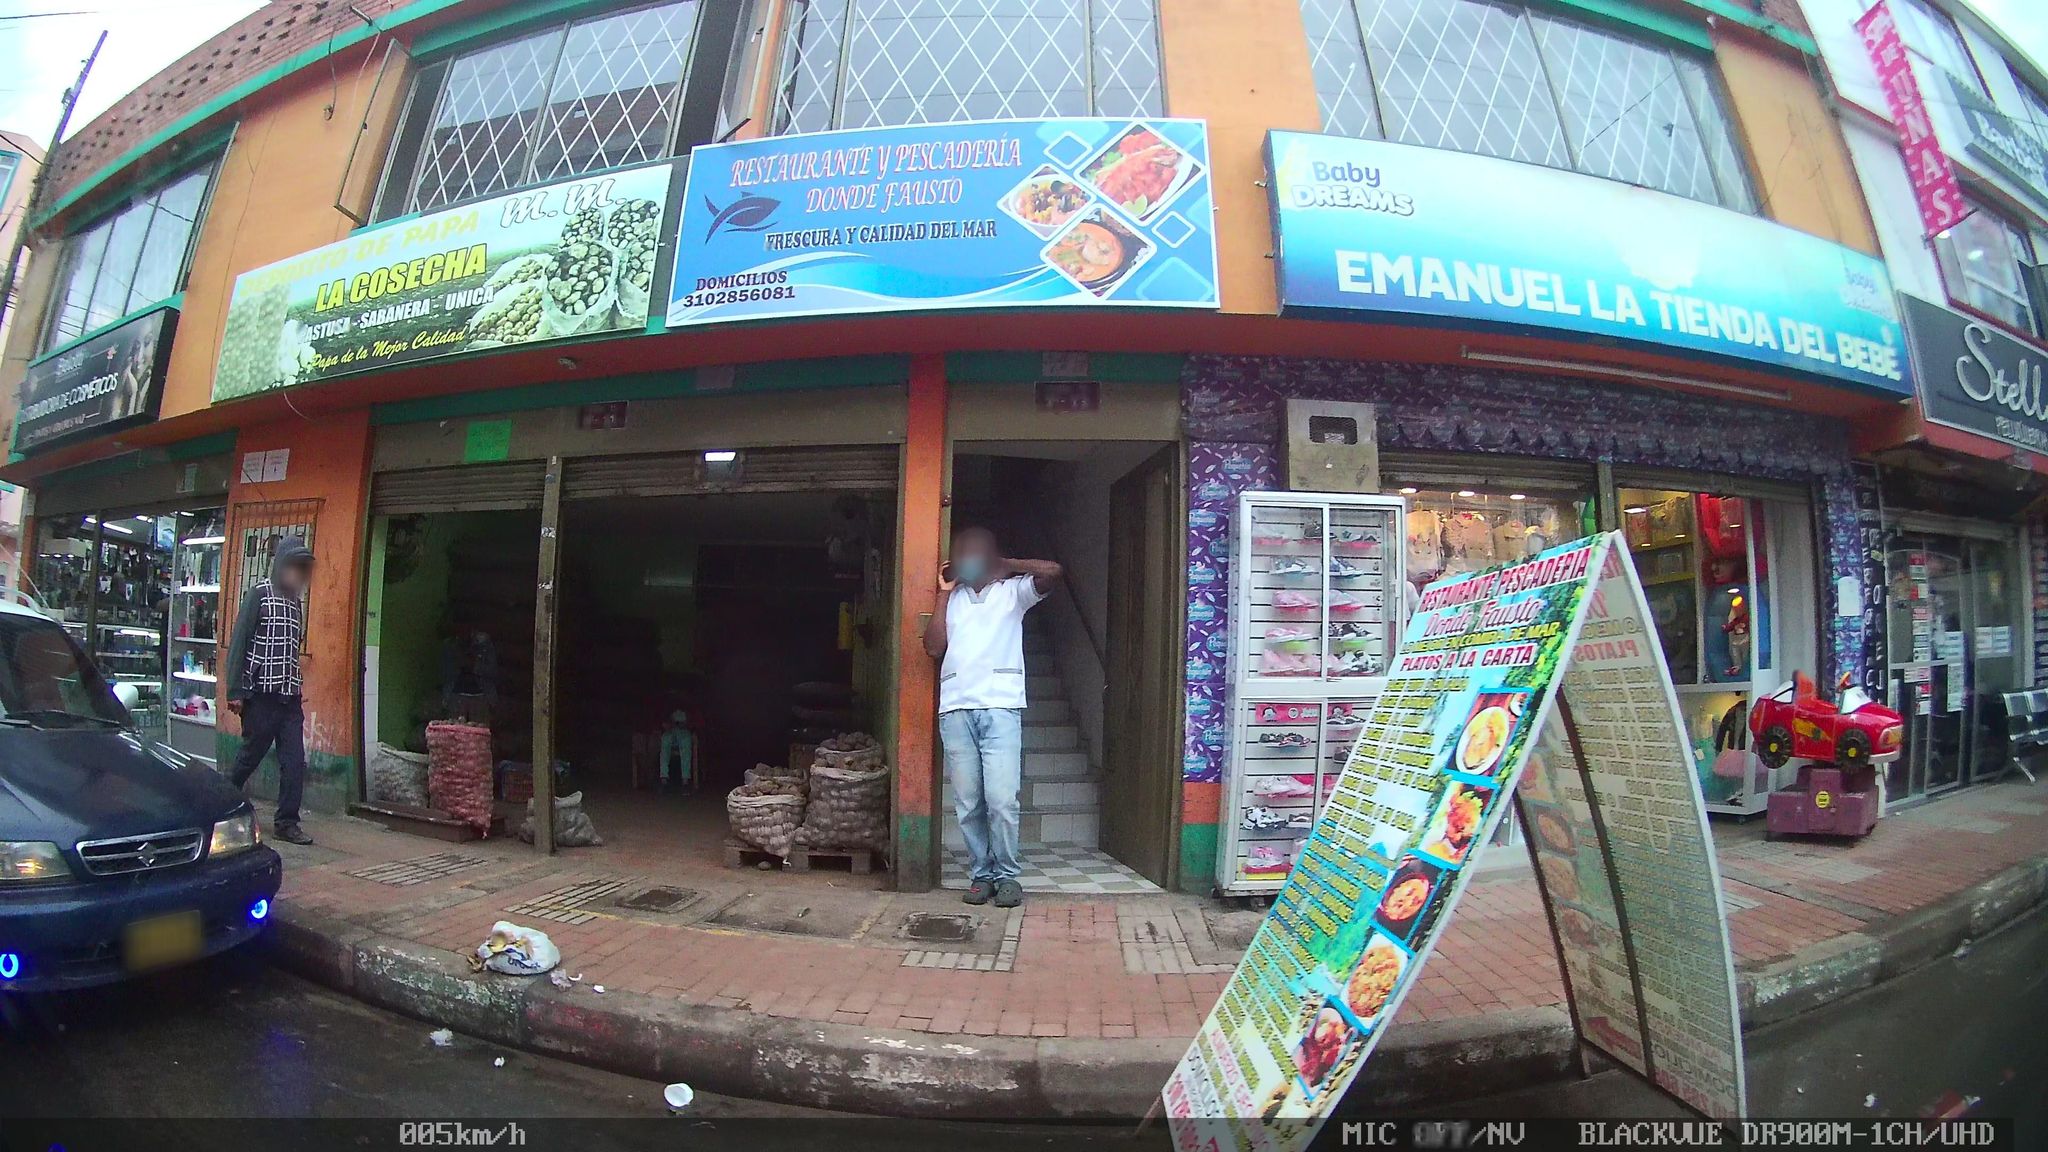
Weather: clear
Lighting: day
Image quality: slightly poor
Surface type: walking surface
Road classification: tertiary
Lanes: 2
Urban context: urban centre
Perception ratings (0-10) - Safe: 0.63, Lively: 5.92, Beautiful: 2.36, Boring: 0.36, Depressing: 9.07, Wealthy: 1.87